Question: I have created a person register form. In this form I have added one 'partial view' which shows list of persons. I have added a paging on this form. Now I want to implement search functionality.
My form looks like following

Here I want to implement search functionality. but the issue is I have two buttons on a form i.e. 'Create' and . when I click on search button it gives me required field validation of form .
Here is my code for
'''
@model WebLess.Models.PersonModel
@using (Html.BeginForm())
{
@Html.AntiForgeryToken()
<div class="form-horizontal">
<hr />
@Html.ValidationSummary(true, "", new { @class = "text-danger" })
<div class="form-group">
@Html.LabelFor(model => model.firstName, htmlAttributes: new { @class = "control-label col-md-2" })
<div class="col-md-10">
@Html.EditorFor(model => model.firstName, new { htmlAttributes = new { @class = "form-control" } })
@Html.ValidationMessageFor(model => model.firstName, "", new { @class = "text-danger" })
</div>
</div>
<div class="form-group">
@Html.LabelFor(model => model.lastName, htmlAttributes: new { @class = "control-label col-md-2" })
<div class="col-md-10">
@Html.EditorFor(model => model.lastName, new { htmlAttributes = new { @class = "form-control" } })
@Html.ValidationMessageFor(model => model.lastName, "", new { @class = "text-danger" })
</div>
</div>
<div class="form-group">
@Html.LabelFor(model => model.email, htmlAttributes: new { @class = "control-label col-md-2" })
<div class="col-md-10">
@Html.EditorFor(model => model.email, new { htmlAttributes = new { @class = "form-control" } })
@Html.ValidationMessageFor(model => model.email, "", new { @class = "text-danger" })
</div>
</div>
<div class="form-group">
<div class="col-md-offset-2 col-md-10">
<input type="submit" value="Create" class="btn btn-default" />
</div>
</div>
<div class="form-group">
@if (ViewBag.Message != null)
{
<span class="text-success">@ViewBag.Message</span>
}
</div>
<div class="form-group">
@Html.Partial("list", Model.listOfPerson)
</div>
</div>
}
'''
Here is my 'list.cshtml'.
'''
@model PagedList.IPagedList<WebLess.Models.PersonModel>
@using PagedList.Mvc;
<link href="~/Content/PagedList.css" rel="stylesheet" type="text/css" />
@using (Html.BeginForm("Register", "Person", FormMethod.Get))
{
<p>
Find by name: @Html.TextBox("SearchString", ViewBag.CurrentFilter as string)
<input type="submit" value="Search" />
</p>
}
<table class="table">
<tr>
<th>
First name
</th>
<th>
Last name
</th>
<th>
E-mail Address
</th>
</tr>
@foreach (var item in Model) {
<tr>
<td>
@Html.DisplayFor(modelItem => item.firstName)
</td>
<td>
@Html.DisplayFor(modelItem => item.lastName)
</td>
<td>
@Html.DisplayFor(modelItem => item.email)
</td>
</tr>
}
</table>
<br />
Page @(Model.PageCount < Model.PageNumber ? 0 : Model.PageNumber) of @Model.PageCount
@Html.PagedListPager(Model, page => Url.Action("Register",
new { page, sortOrder = ViewBag.CurrentSort, currentFilter = ViewBag.CurrentFilter }))
'''
How can I implement search functionality?
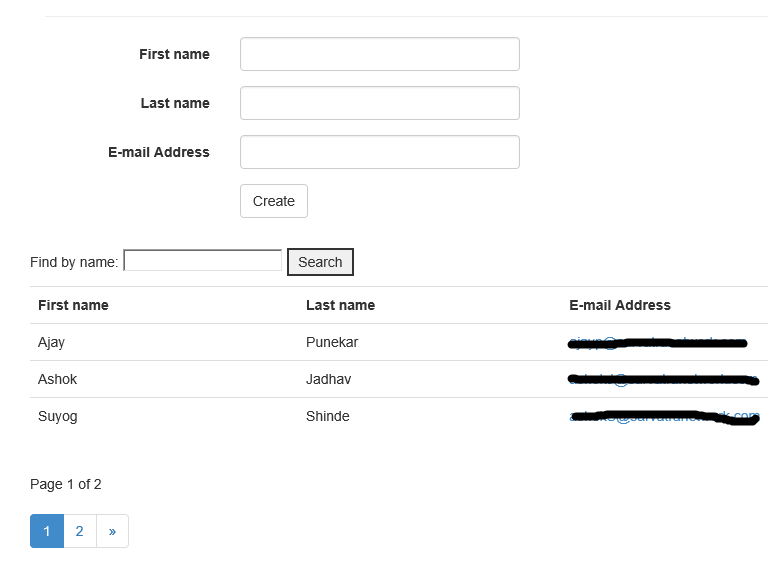
Answer: You can move the list partial view outside of the creation form, then put the search functionality into its own form inside the list partial view (they're completely separate anyway, so should be separate). This should then achieve what you're looking for.